【题型】选择题　【知识点】解析几何　【难度】easy
已知抛物线$C:y^2=8x$的焦点为$F$，$M$为$C$上的动点，$N$为圆$A:x^2+y^2+2x+8y+16=0$上的动点，设点$M$到$y$轴的距离为$d$，则$|MN|+d$的最小值为（ ）

\vspace{0.2cm}
\noindent A．$1$ \qquad B．$2$ \qquad C．$3$ \qquad D．$4$
【解答】

\vspace{0.2cm}
\noindent \textbf{【答案】} B

\vspace{0.2cm}
\noindent \textbf{【分析】} 作出图形，过点$M$作$ME$垂直于抛物线的准线，垂足为点$E$，利用抛物线的定义可知$d=|MF|-2$，分析可知，当且仅当$N$、$M$为线段$AF$分别与圆$A$、抛物线$C$的交点时，$|MN|+d$取最小值，即可得解.

\vspace{0.2cm}
\noindent \textbf{【详解】} 根据已知得到$F(2,0)$，圆$A:(x+1)^2+(y+4)^2=1$，
所以$A(-1,-4)$，圆$A$的半径为 1，
抛物线$C$的准线为$l:x=-2$，过点$M$作$ME \perp l$，垂足为点$E$，则$|ME|=d+2$，
由抛物线的定义可得$d+2=|ME|=|MF|$，
所以，$|MN|+d=|MN|+|MF|-2 \ge |AM|+|MF|-1-2$
$=\sqrt{(2+1)^2+(-4)^2}-1-2=2$.
当且仅当$N$、$M$为线段$AF$分别与圆$A$、抛物线$C$的交点时，两个等号成立，
因此，$|MN|+d$的最小值为 $2$.
故选：B.

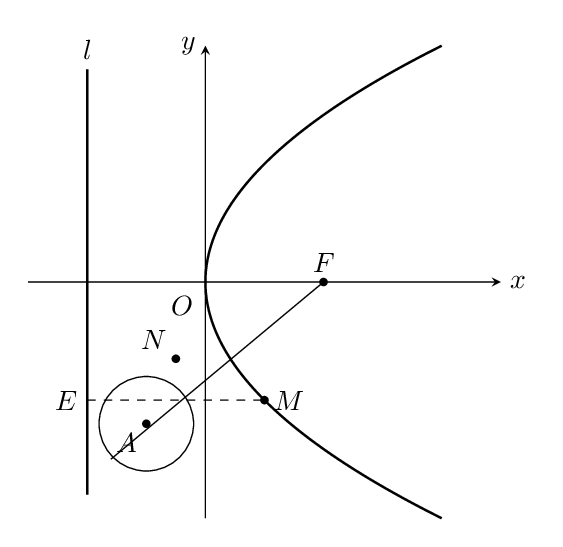